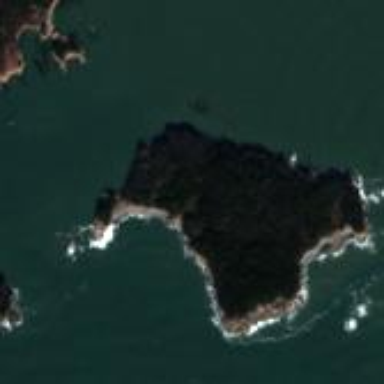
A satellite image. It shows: Island with natural coastline.